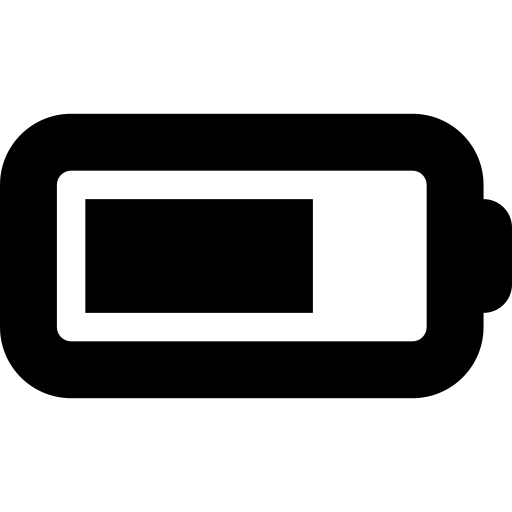
Tags: icon, FontAwesome, fa-icon, solid, battery, three, quarters